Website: macys
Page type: review-order
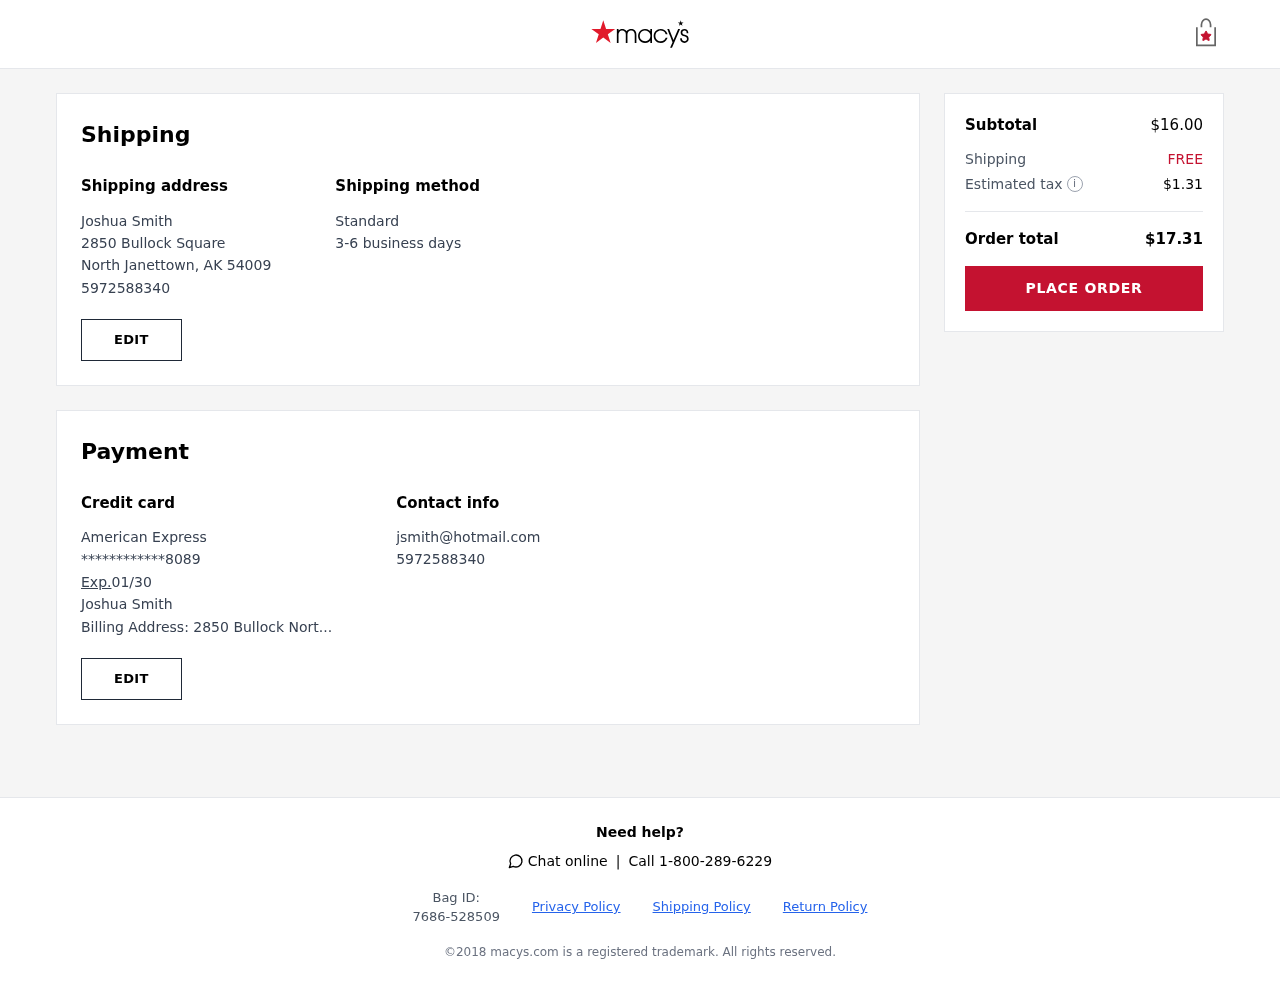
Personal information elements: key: PII_CARD_EXPIRY
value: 01/30
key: PII_CARD_LAST4
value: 8089
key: PII_CARD_TYPE
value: American Express
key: PII_CITY
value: North Janettown
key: PII_EMAIL
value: jsmith@hotmail.com
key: PII_FULLNAME
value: Joshua Smith
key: PII_PHONE
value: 5972588340
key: PII_POSTCODE
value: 54009
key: PII_STATE_ABBR
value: AK
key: PII_STREET
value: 2850 Bullock Square
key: PII_FIRSTNAME
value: Joshua
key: PII_LASTNAME
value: Smith
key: PII_FULLNAME2
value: Joshua Smith
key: PII_FULLNAME3
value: Joshua Smith
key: PII_FIRSTNAME2
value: Joshua
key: PII_FIRSTNAME3
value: Joshua
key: PII_LASTNAME2
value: Smith
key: PII_LASTNAME3
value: Smith
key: PII_FIRSTNAME_DERIVED
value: Joshua
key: PII_LASTNAME_DERIVED
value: Smith
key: PII_FULLNAME_DERIVED
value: Joshua Smith
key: PII_NAME_FULL_DERIVED
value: Joshua Smith
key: PII_BILLING_ADDRESS
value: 2850 Bullock Nort
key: PII_PHONE_LINE
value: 8340
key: PII_PHONE_SUFFIX
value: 8340
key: PII_PHONE2
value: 5972588340
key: PII_PHONE3
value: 5972588340
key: PII_PHONE_NUMERIC
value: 5972588340
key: PII_PHONE_LINE_NUMERIC
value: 8340
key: PII_PHONE_SUFFIX_NUMERIC
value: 8340
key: PII_PHONE2_NUMERIC
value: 5972588340
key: PII_PHONE3_NUMERIC
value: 5972588340
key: PII_PHONE_DIGITS
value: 5972588340
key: PII_PHONE_LAST4
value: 8340
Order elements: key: ORDER_SUBTOTAL
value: $16.00
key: ORDER_SHIPPING_COST
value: FREE
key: ORDER_TAX
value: $1.31
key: ORDER_TOTAL
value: $17.31